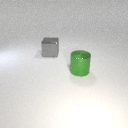
large gray metal cube behind large green metal cylinder